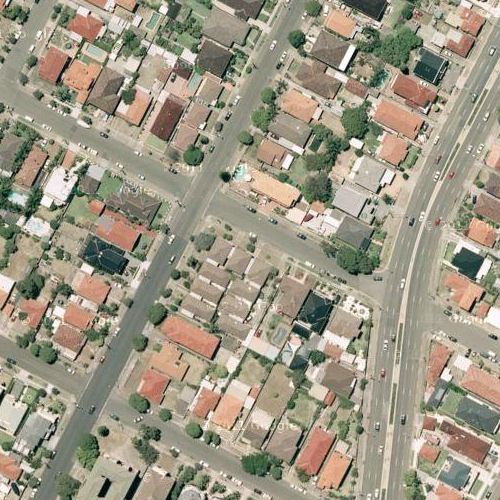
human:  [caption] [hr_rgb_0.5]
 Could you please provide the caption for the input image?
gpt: A residential area with many houses arranged neatly while some roads go through this area .

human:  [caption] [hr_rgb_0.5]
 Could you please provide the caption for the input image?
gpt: A residential area with many hosues arranged densely and some roads go through this area .

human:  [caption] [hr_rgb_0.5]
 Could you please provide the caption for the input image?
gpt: Lots of houses with red and orange roofs arranged densely while some roads go through this area .

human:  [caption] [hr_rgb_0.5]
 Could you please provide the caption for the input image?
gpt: There are many hosues with grey and orange roofs densely arranged .

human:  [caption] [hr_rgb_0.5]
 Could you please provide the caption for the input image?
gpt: Many houses with red and orange roofs arranged densely .